Interaction volume radius: 10 \u00c5
Interaction volume height: 20 \u00c5
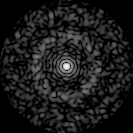
Disorder parameter: 0.8569